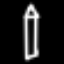
Label: pencil